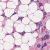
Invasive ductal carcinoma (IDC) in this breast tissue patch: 1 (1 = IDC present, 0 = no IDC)